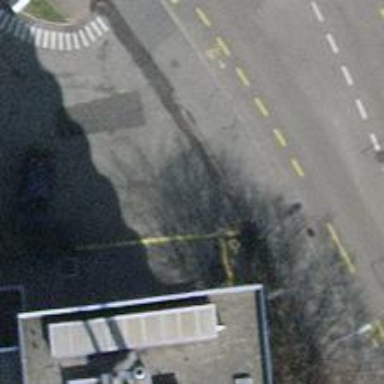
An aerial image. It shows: Unmarked crossing with traffic calming table on the road.